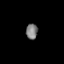
Tissue: prostate
Cell type: T cells
Senescence score: 0.7086
Nuclear area (px): 176
Mean DAPI intensity: 125.028